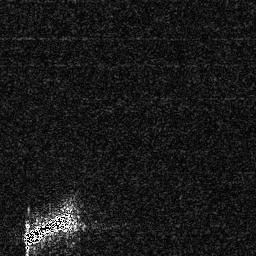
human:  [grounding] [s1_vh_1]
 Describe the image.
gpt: In the satellite image, there is  <ref>1 large ship </ref> <box>[[8, 79, 31, 95, 0]]</box> located at bottom left.